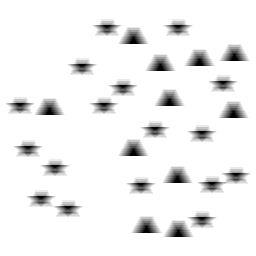
Squares: 0
Triangles: 11
Stars: 17
Total shapes: 28